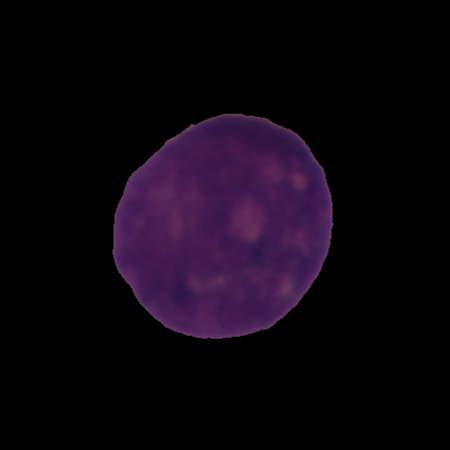
Label: cancer